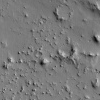
Atmospheric dust classification: not_dusty